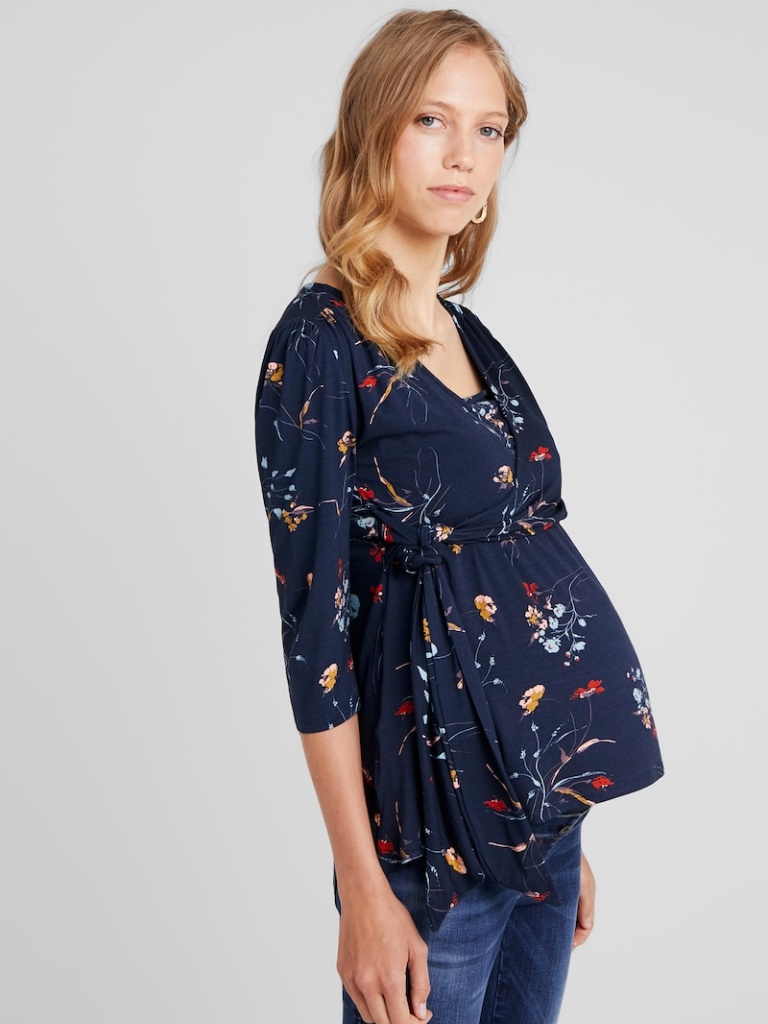
jersey loose a long-sleeved with the sleeves down hip length Untucked v-neck blouse